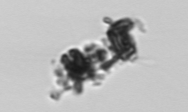
Label: Thalassiosira_TAG_external_detritus